Question:
'''
{
"resource": "/c:/Users/Karthick_Aadhi/example/src/app/app.module.ts",
"owner": "typescript",
"code": "2339",
"severity": 8,
"message": "Property 'forRoot' does not exist on type 'typeof NgbModule'.",
"source": "ts",
"startLineNumber": 15,
"startColumn": 15,
"endLineNumber": 15,
"endColumn": 22
}
'''
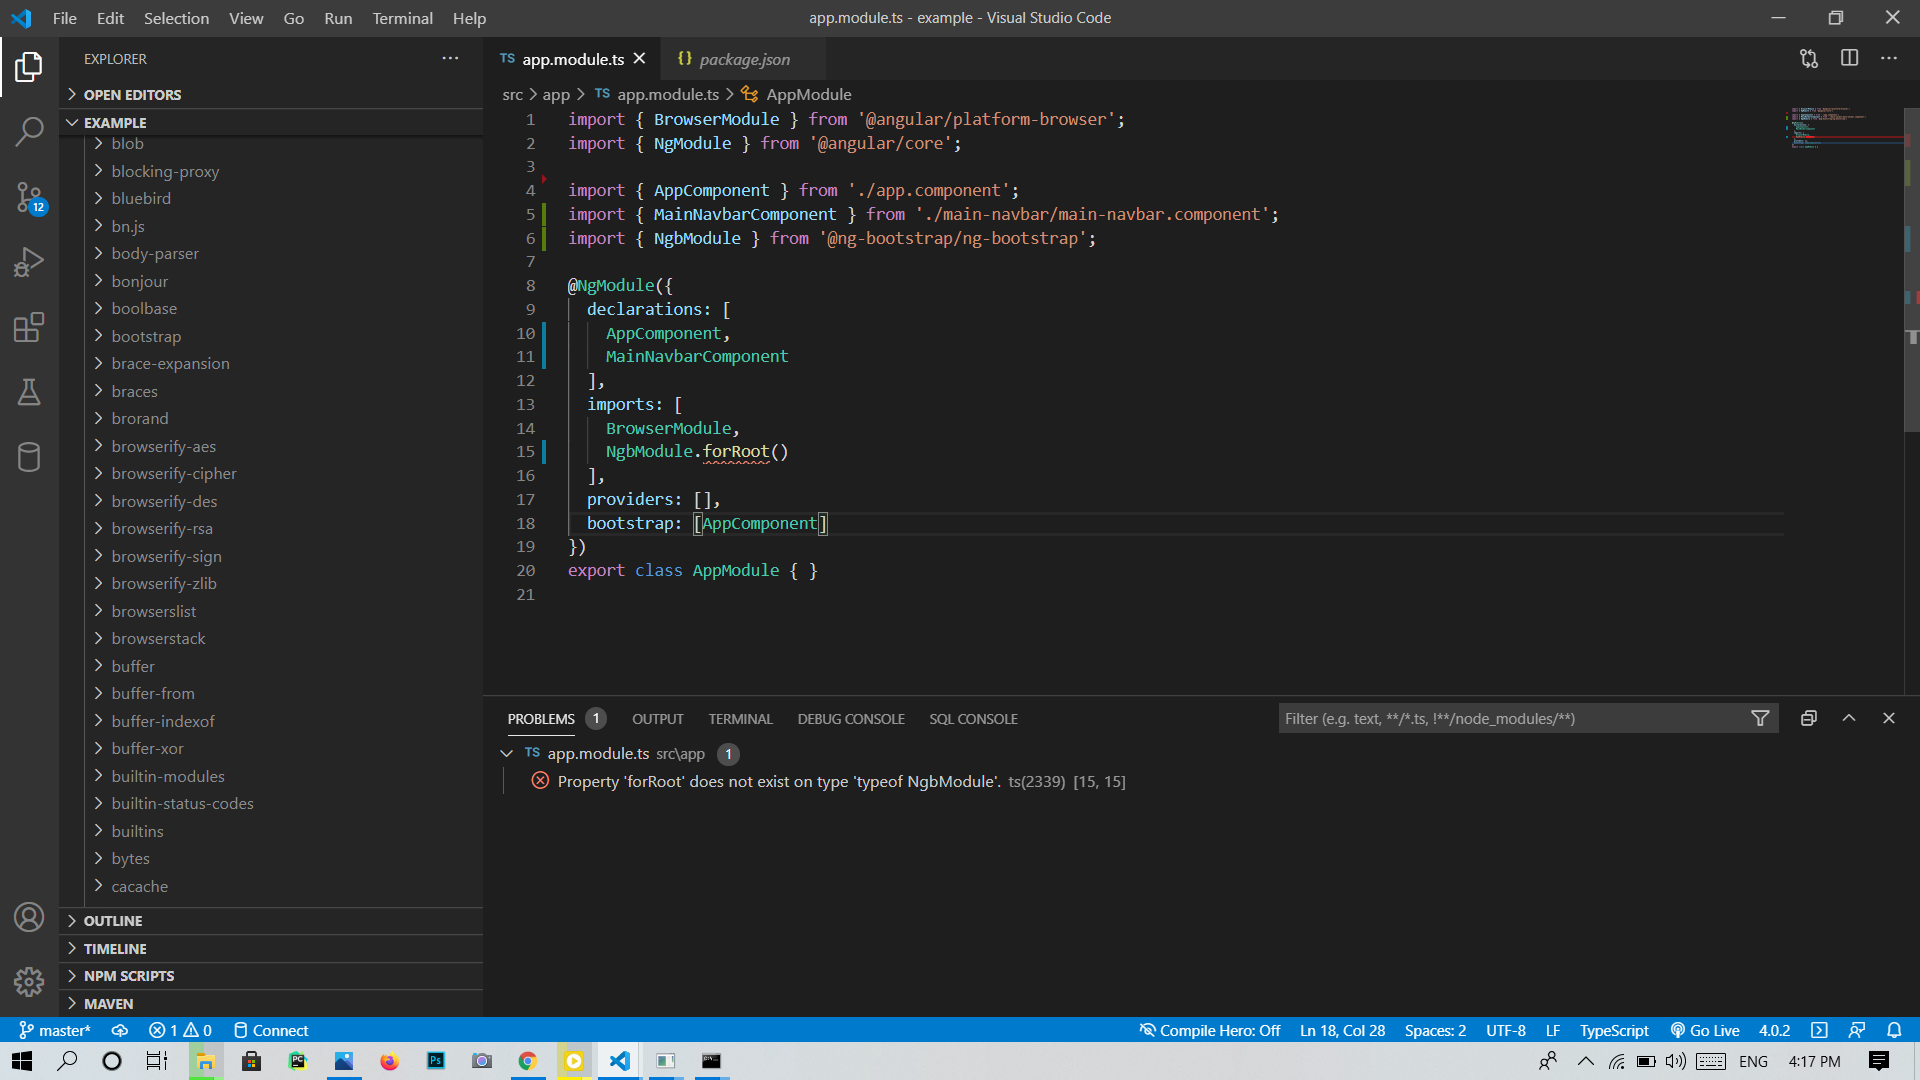
Answer: Importing any ng-bootstrap module via .forRoot() has now been completely removed since <URL>
Change
'''
NgbModule.forRoot()
'''
To
'''
NgbModule
'''